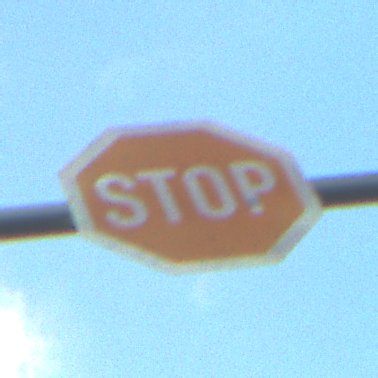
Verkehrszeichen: Stop
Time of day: SunriseSunset
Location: Outdoor (RoadRail)
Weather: PartlyCloudy
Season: NotSpecified
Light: Natural